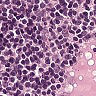
Metastatic tissue present: no